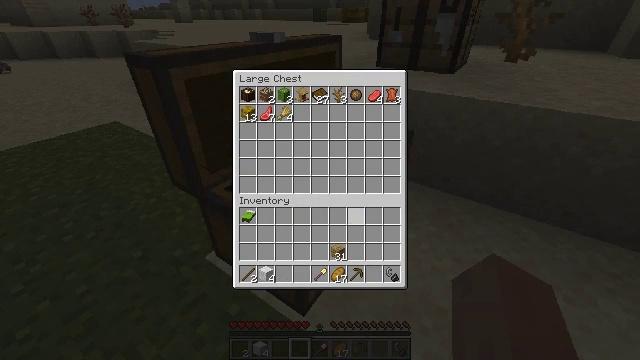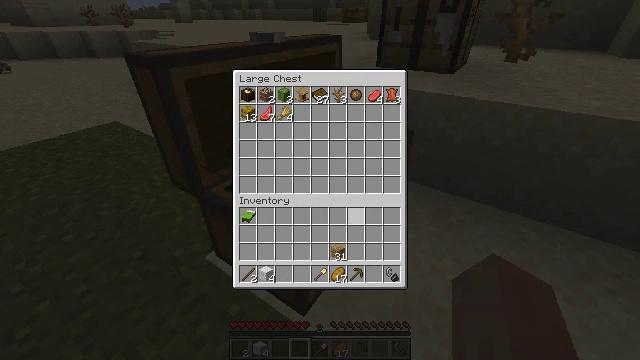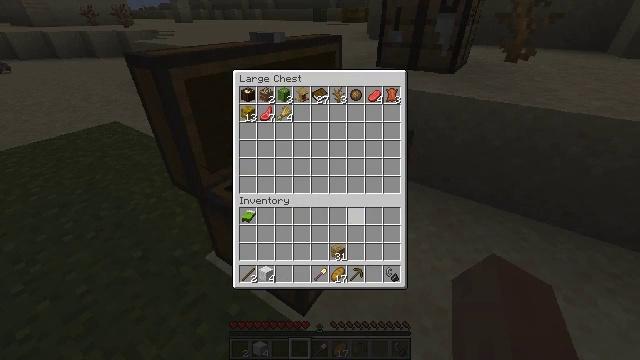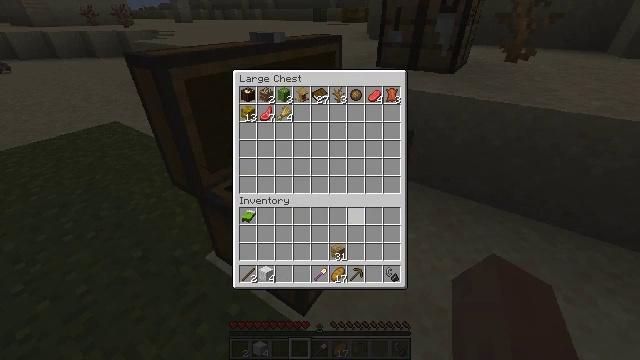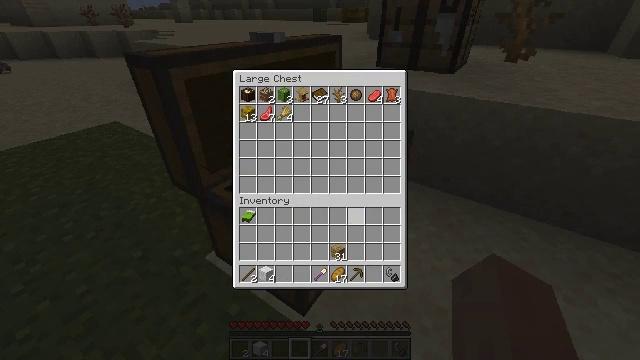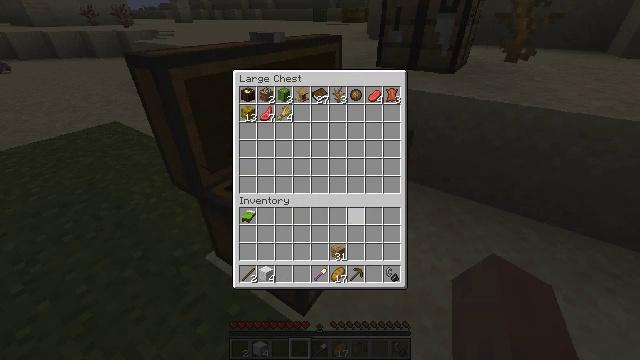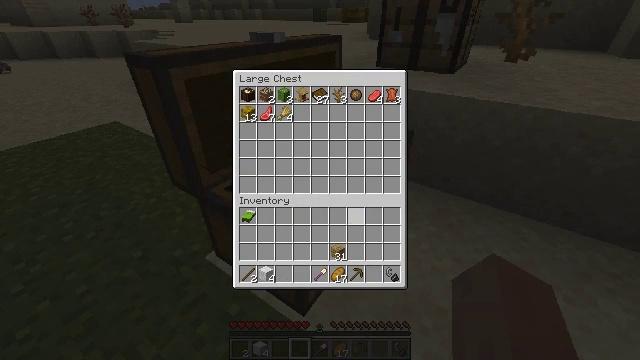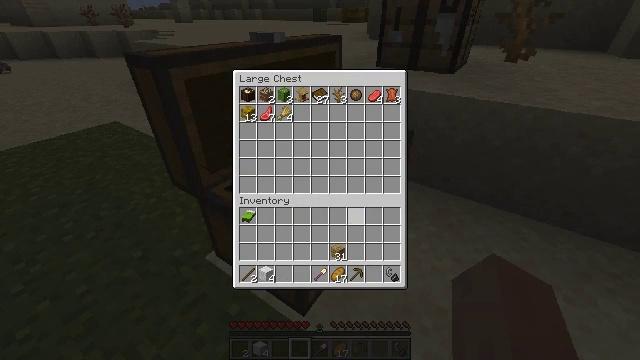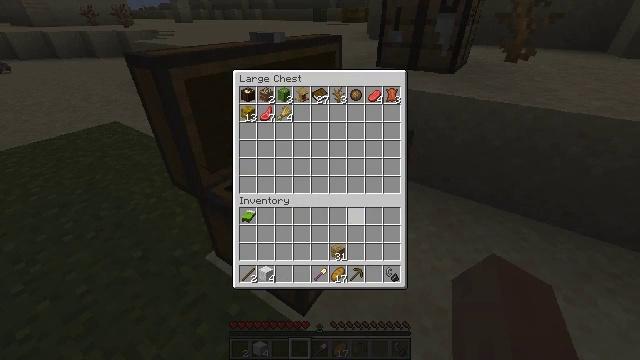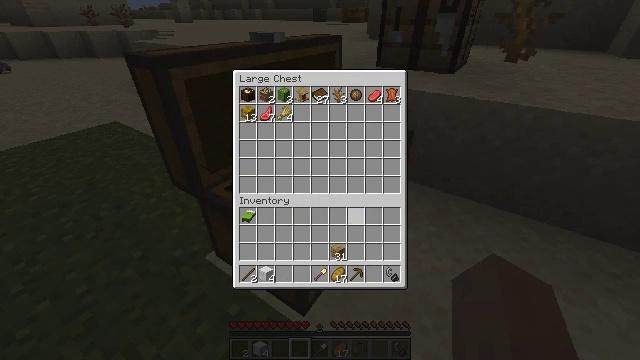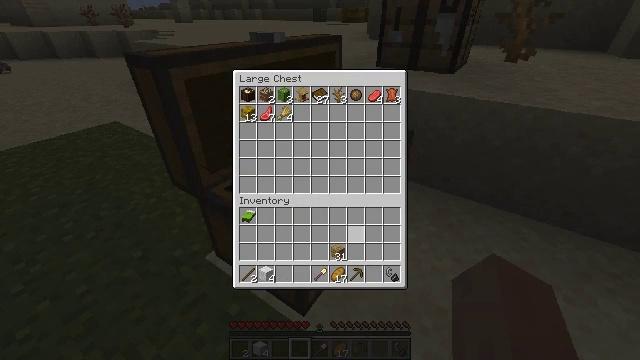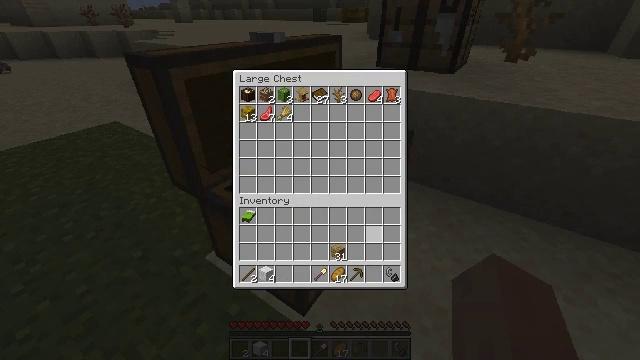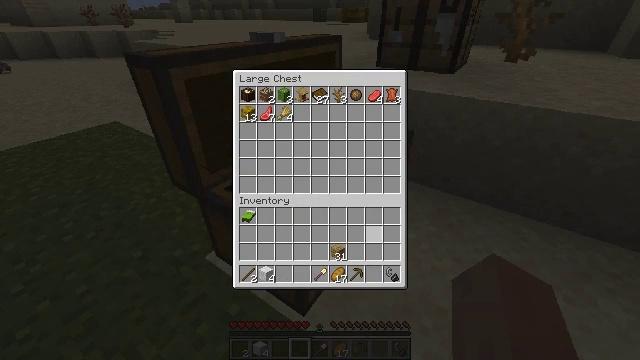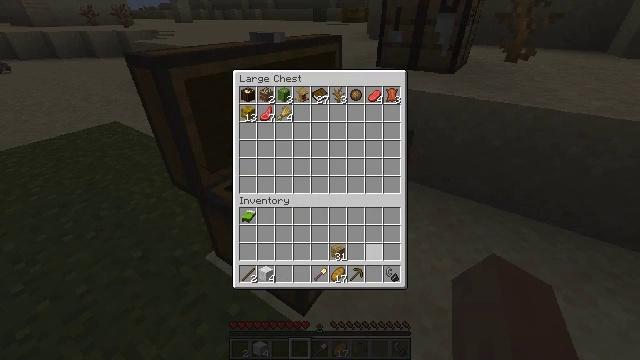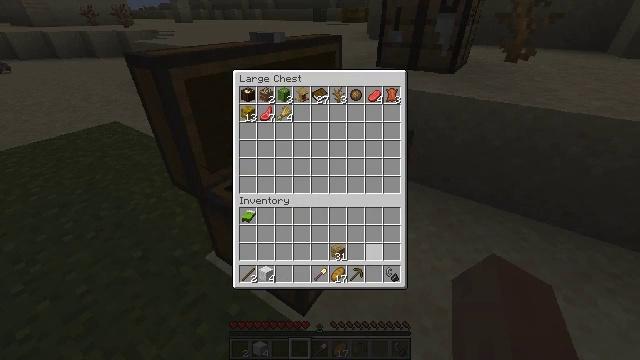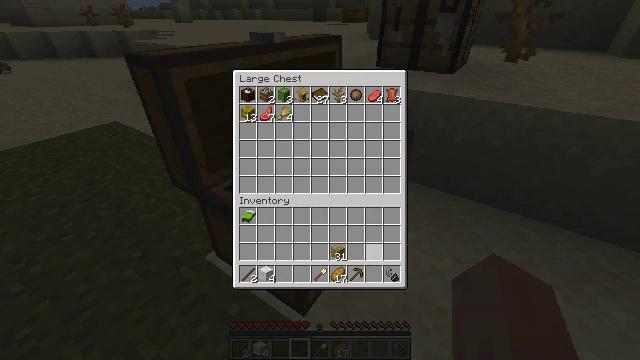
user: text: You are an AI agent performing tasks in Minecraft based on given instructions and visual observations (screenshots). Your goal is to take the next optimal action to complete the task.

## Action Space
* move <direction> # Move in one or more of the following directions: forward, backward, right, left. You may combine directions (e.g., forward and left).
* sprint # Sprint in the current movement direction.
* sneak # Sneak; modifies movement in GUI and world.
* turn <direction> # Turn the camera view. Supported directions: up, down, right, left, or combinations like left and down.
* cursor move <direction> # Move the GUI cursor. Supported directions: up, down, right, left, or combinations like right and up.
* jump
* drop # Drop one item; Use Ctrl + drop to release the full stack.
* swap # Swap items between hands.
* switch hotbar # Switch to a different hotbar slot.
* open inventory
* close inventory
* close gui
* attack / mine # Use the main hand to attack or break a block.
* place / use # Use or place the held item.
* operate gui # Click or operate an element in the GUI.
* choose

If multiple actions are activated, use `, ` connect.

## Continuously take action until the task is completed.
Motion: motion action
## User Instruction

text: Harvest grass block to clear the area.
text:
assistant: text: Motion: sneak
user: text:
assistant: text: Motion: sneak
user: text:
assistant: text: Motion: sneak
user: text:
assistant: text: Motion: sneak
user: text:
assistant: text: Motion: sneak
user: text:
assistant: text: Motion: sneak
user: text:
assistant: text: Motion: no_op
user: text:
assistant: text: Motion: no_op
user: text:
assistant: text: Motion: no_op
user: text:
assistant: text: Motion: cursor move right
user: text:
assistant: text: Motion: no_op
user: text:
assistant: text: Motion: no_op
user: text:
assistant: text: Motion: cursor move down
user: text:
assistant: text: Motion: no_op
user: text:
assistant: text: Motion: no_op
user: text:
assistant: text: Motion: no_op
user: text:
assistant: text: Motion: cursor move down
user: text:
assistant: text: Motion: no_op
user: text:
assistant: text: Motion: no_op
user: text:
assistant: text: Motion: no_op
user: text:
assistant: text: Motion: no_op
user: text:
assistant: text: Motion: no_op
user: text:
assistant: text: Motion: no_op
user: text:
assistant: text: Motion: cursor move left
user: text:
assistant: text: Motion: cursor move left
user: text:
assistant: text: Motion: cursor move left
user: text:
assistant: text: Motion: cursor move left
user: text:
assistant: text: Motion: cursor move left
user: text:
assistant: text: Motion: cursor move left
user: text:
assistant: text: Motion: no_op